Interaction volume radius: 10 \u00c5
Interaction volume height: 20 \u00c5
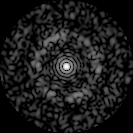
Disorder parameter: 0.8302